Question: I have an AlertDialog, whose Y is set and set to show on center. It shows perfectly on 2.3 emulator & device, but on 4.1 (emulator & 4.0 device) it shows on more top than expected.
Here's the code :
'''
AlertDialog adg = scrnDlg.create();
WindowManager.LayoutParams lp = new WindowManager.LayoutParams();
lp.copyFrom(adg.getWindow().getAttributes());
lp.width = WindowManager.LayoutParams.MATCH_PARENT;
//lp.height = WindowManager.LayoutParams.MATCH_PARENT;
lp.y = 05;
lp.gravity = Gravity.TOP | Gravity.CENTER_HORIZONTAL;
adg.getWindow().setAttributes(lp);
adg.show();
/* working with 2.3 but nt proper position with 4.0
WindowManager.LayoutParams lp = adg.getWindow().getAttributes();
lp.y = 05;
lp.gravity = Gravity.TOP | Gravity.CENTER_HORIZONTAL;
adg.getWindow().setAttributes(lp);
*/
'''
Screen shot of obth versions emulator :

Can any one help me wort out this problem ?
Also this height is perfect for Ld, Md. But for Hd & xD this height seems to be small & more space is left on bottom. How do I set the height based on screen height.
Any help ishighly appreciated.
Thanks
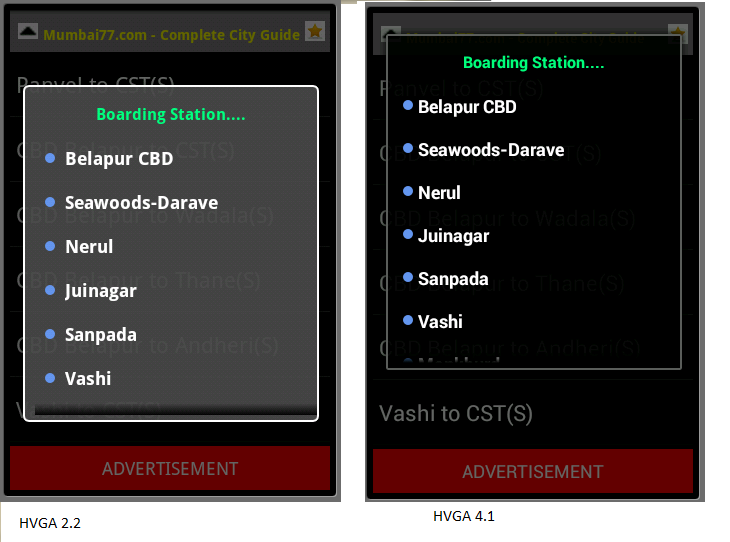
Answer: I finally got the above by setting the Gravity by testing the Android OS Version. This is how I did and get resutls as expected :
'''
alertDlg.show();
WindowManager.LayoutParams lp = new WindowManager.LayoutParams();
lp.copyFrom(alertDlg.getWindow().getAttributes());
lp.width = WindowManager.LayoutParams.MATCH_PARENT;
lp.y = 02;
if (MyActivity.Build_Version < Build.VERSION_CODES.ICE_CREAM_SANDWICH)
lp.gravity = Gravity.TOP | Gravity.CENTER_HORIZONTAL;
else if (MyActivity.Build_Version >= Build.VERSION_CODES.ICE_CREAM_SANDWICH)
lp.gravity = Gravity.CENTER_HORIZONTAL;
alertDlg.getWindow().setAttributes(lp);
'''
Gravity of LayoutParams are treated differently by 4.1 and below 4.1 versions of the Android, thus the above is set and works perfectly.
Hope this sharing help someone.